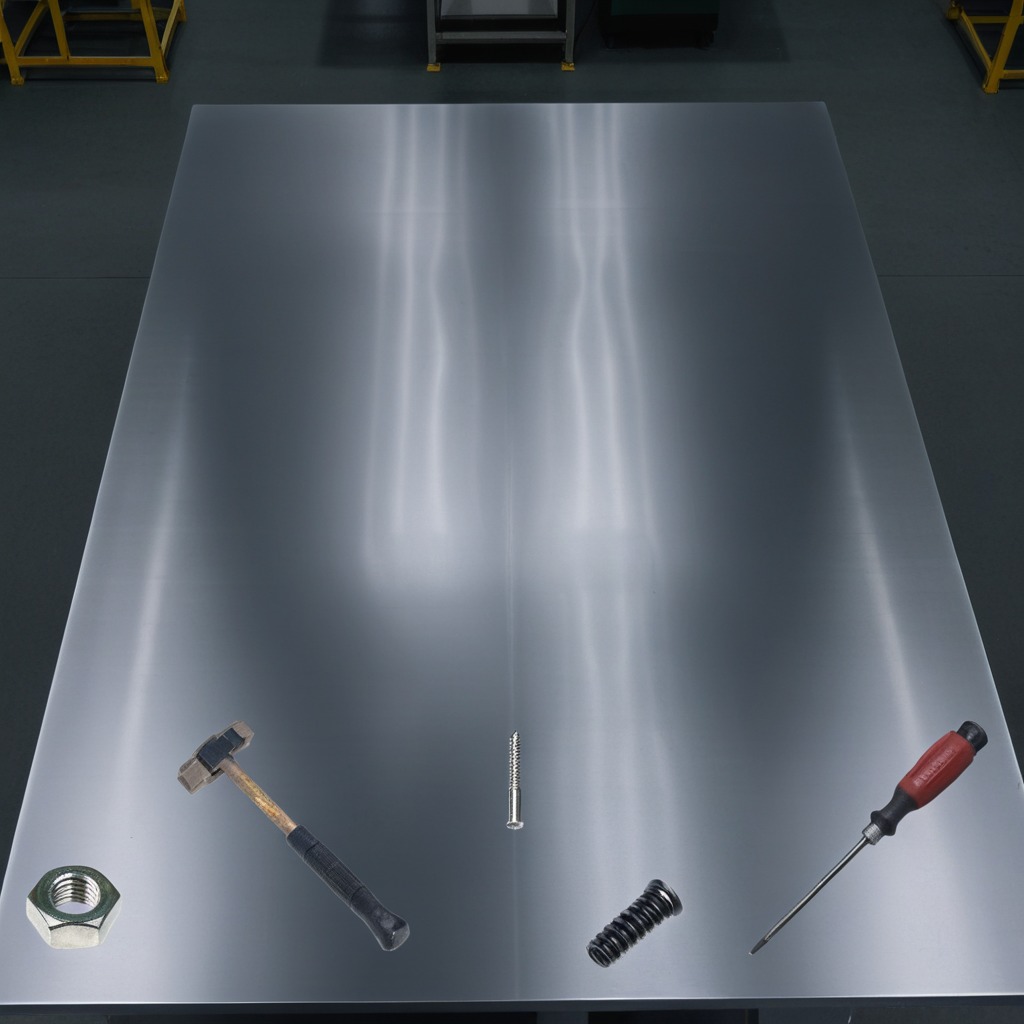
A hammer, a metal machine screw, a coiled metal spring, a screwdriver, and a metal nut are lying on the tabletop.